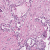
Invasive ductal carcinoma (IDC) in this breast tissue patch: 1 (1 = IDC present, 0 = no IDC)